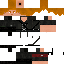
A female human skin with dark skin, wearing brown long hair dressed in a black hoodie and black pants, featuring a closed mouth.